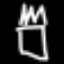
Label: fork